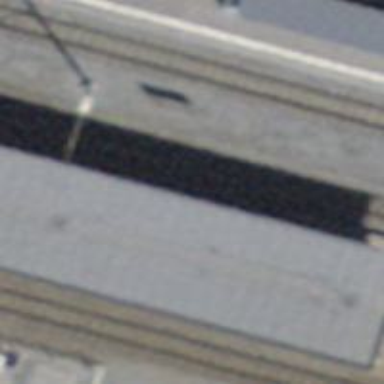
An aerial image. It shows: Asphalt path with ramp.